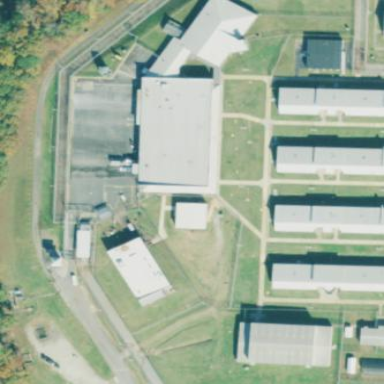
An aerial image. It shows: Prison building.